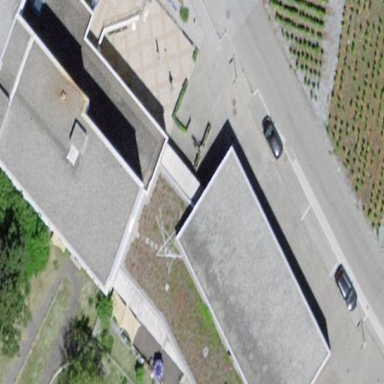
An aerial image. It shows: Building.